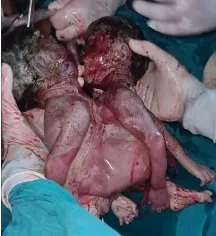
Conjoined twin - thoraco- omphalopagus type.
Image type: medical_photograph (other_medical_photograph)